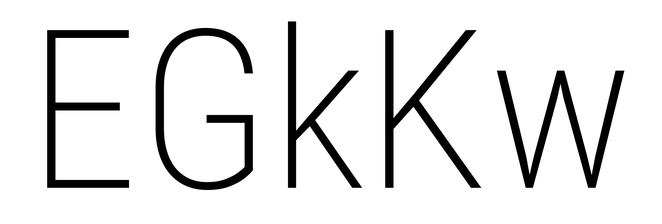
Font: Roboto_Condensed_ExtraLight